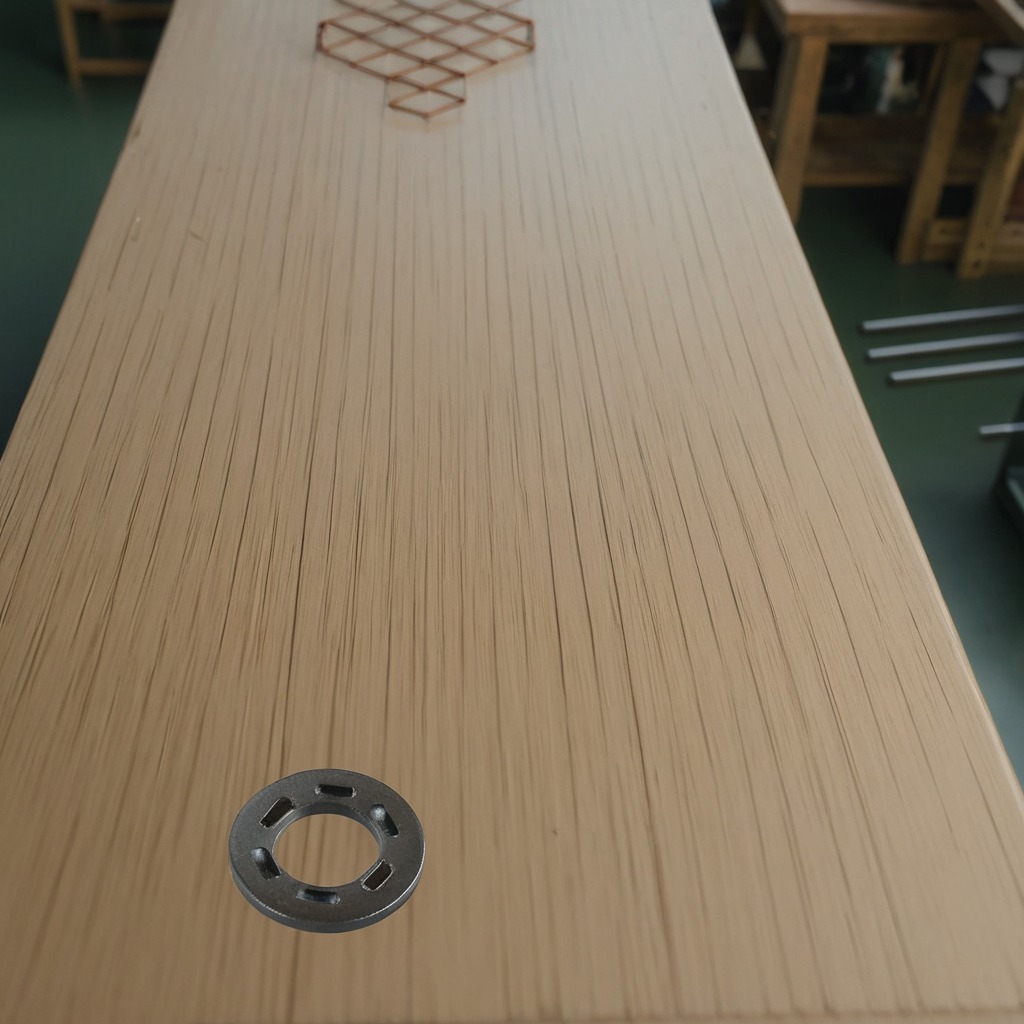
A flat metal washer is lying on the workbench inside a coastal fishing gear workshop.